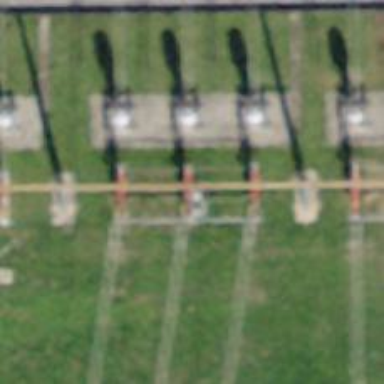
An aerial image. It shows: Insulator used in power equipment.